Field crop: maize
Growth stage: 1
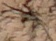
Species: lolium